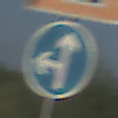
Verkehrszeichen: VorgeschriebeneFahrtrichtungGeradeausOderLinks
Zusatzzeichen oben: Arbeitsstelle
Umgebung: Outdoor, RoadRail
Tageszeit: MorningAfternoon
Wetter: Clear
Licht: Natural
Jahreszeit: NotSpecified
Kontrast: HighContrast